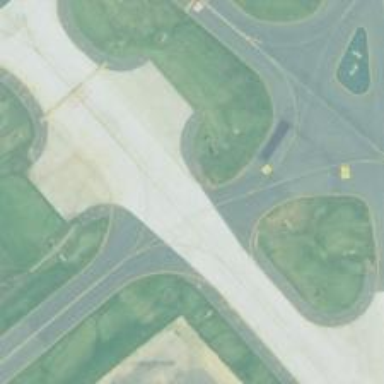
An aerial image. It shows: View of taxiway at the airport.